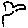
Label: bird